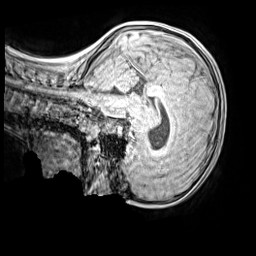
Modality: MP2RAGE
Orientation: sagittal
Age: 10
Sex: female
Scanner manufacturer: siemens
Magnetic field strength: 3 T
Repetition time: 4 s
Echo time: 0.00299 s